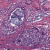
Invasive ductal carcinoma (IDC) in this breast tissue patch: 0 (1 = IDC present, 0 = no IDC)